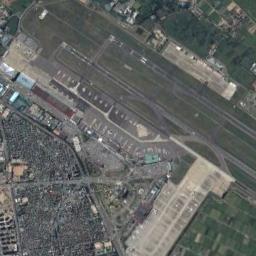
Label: airport